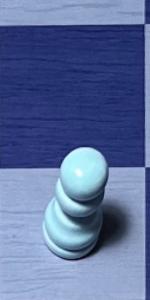
Label: Pawn_White